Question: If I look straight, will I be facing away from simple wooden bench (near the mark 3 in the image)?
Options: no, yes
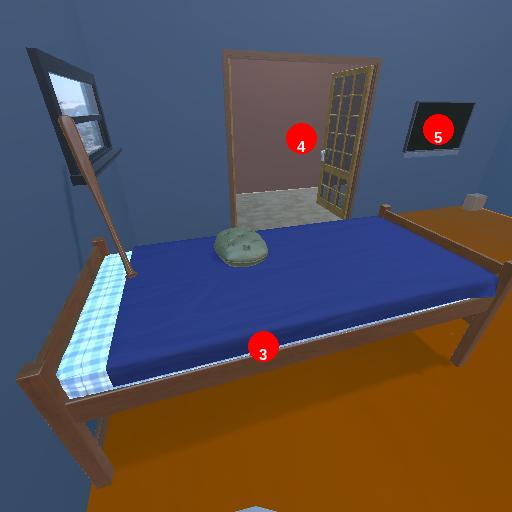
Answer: no